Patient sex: M
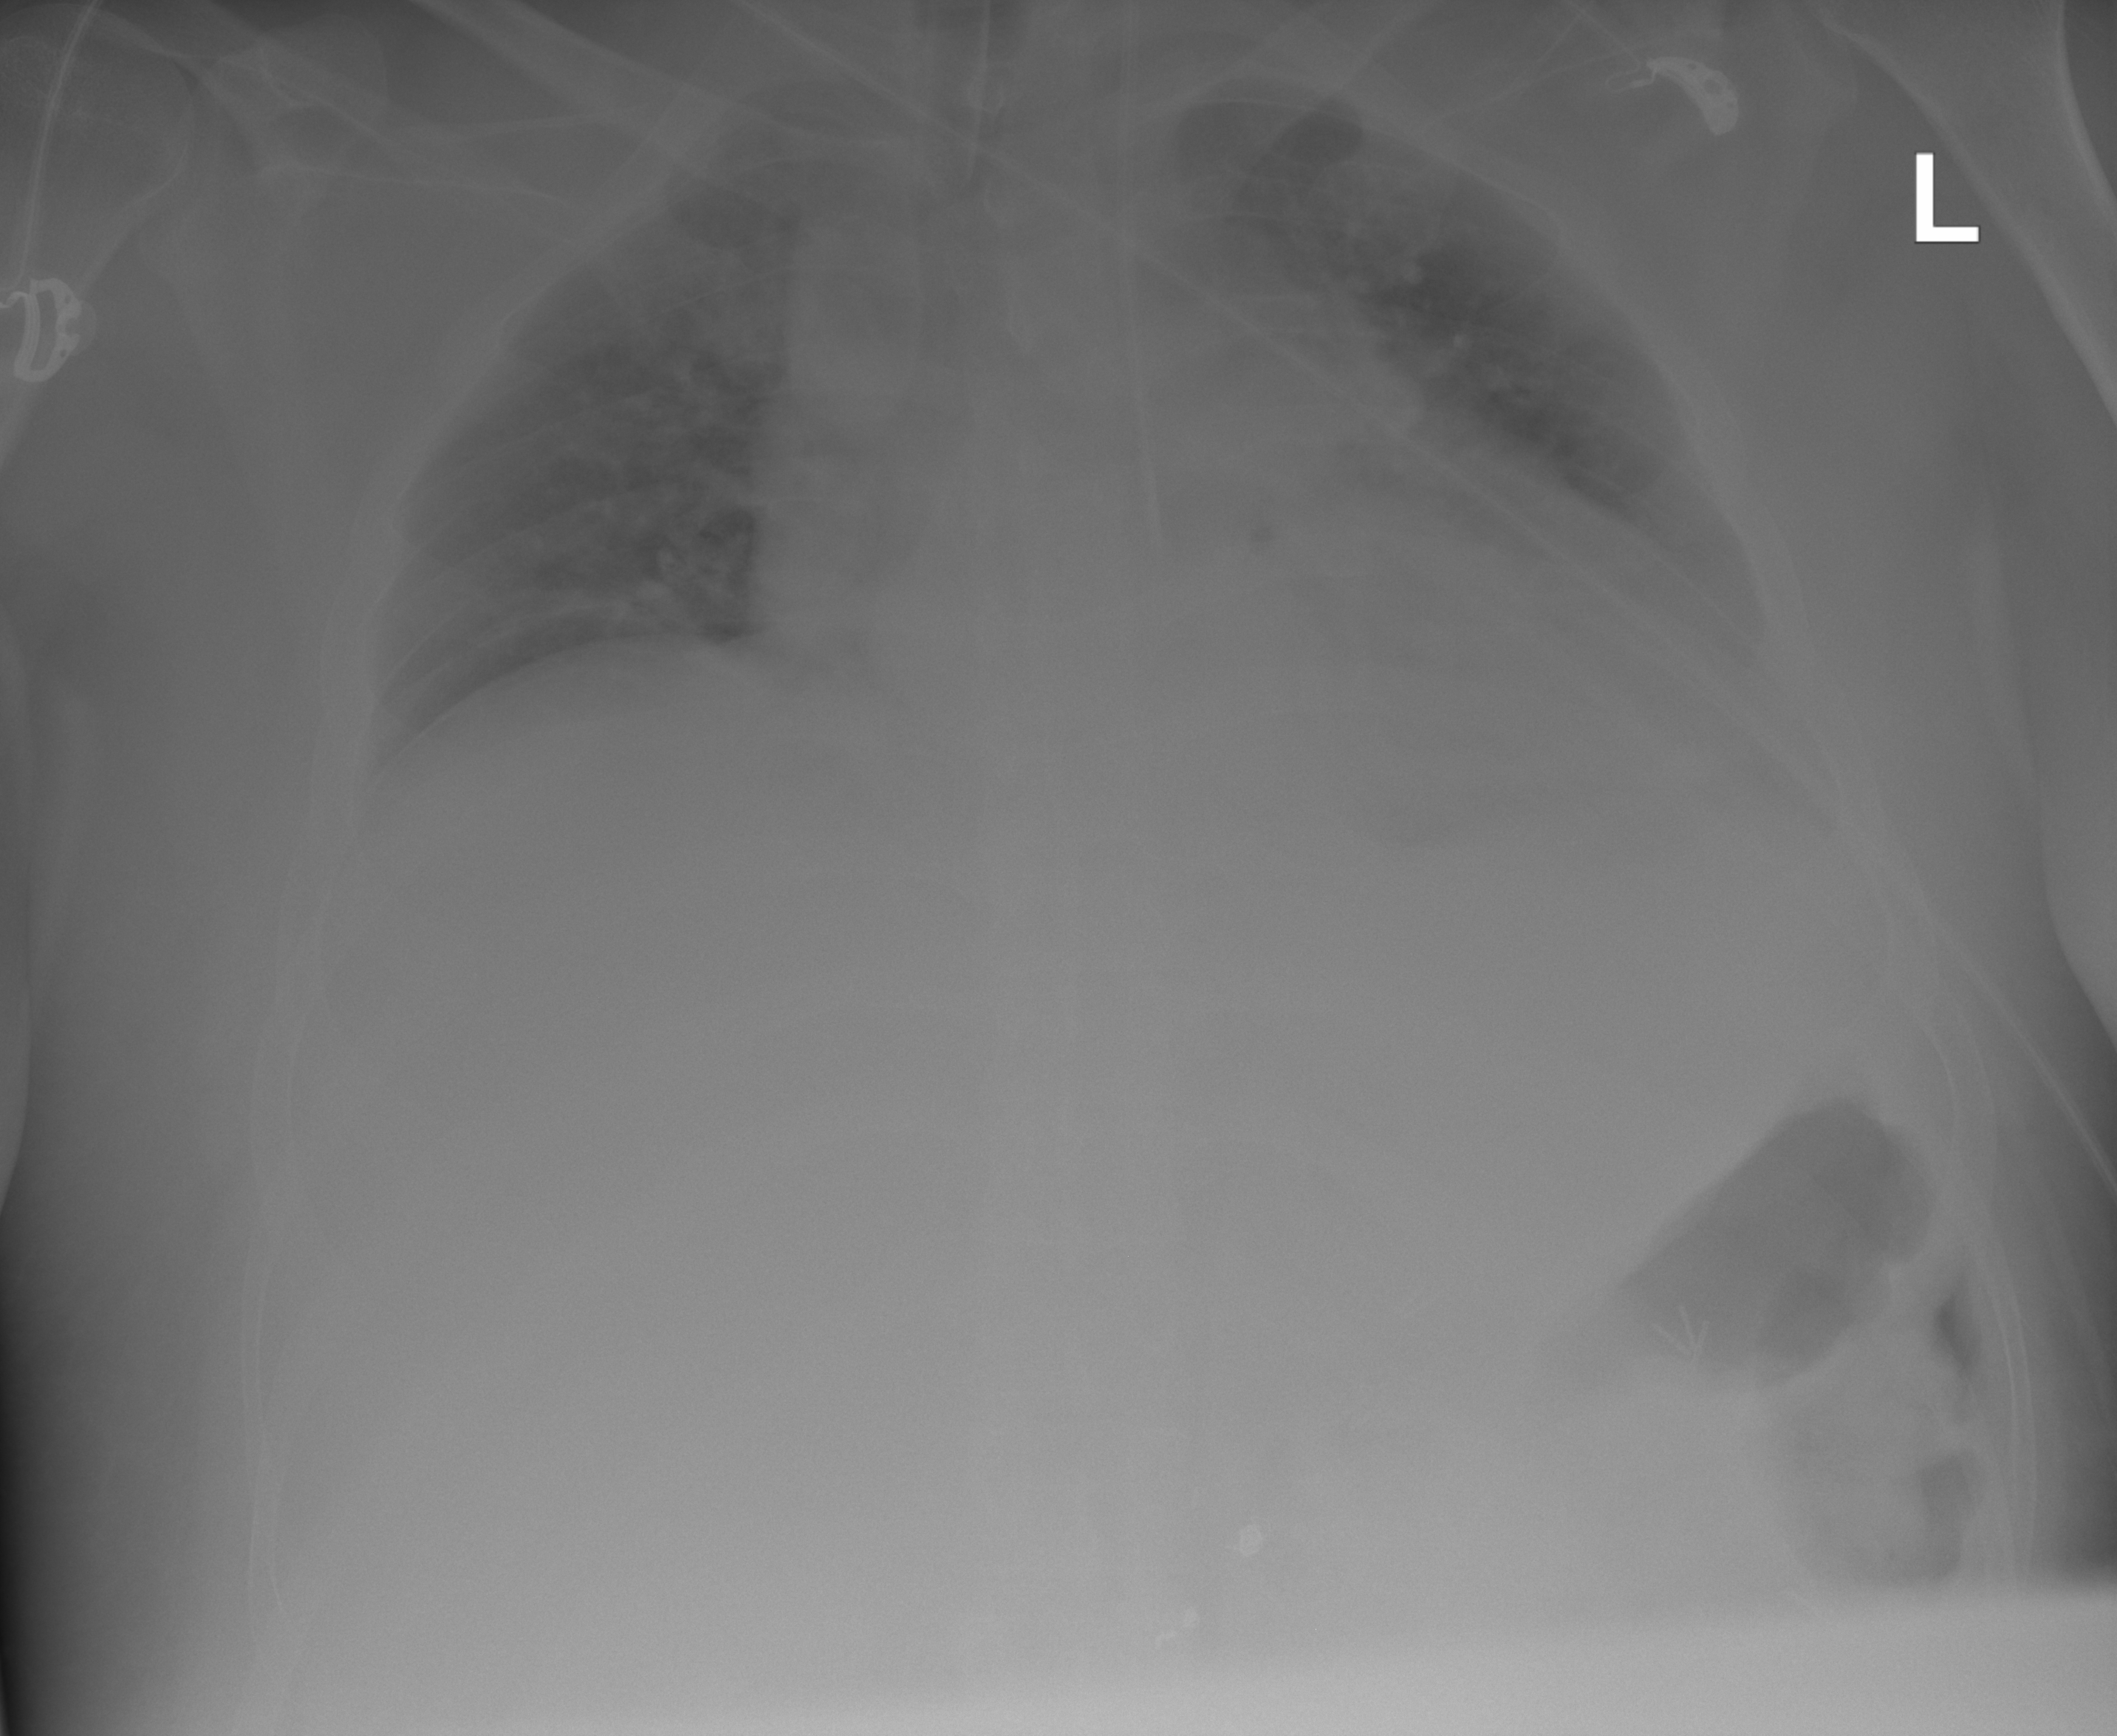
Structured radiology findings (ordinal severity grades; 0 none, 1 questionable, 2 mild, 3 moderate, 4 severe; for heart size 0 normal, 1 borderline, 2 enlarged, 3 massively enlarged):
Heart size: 2
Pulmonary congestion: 2
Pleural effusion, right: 0
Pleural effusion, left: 3
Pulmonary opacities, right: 2
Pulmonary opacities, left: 3
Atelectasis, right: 2
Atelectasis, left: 3